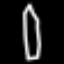
Label: pencil